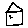
Label: house